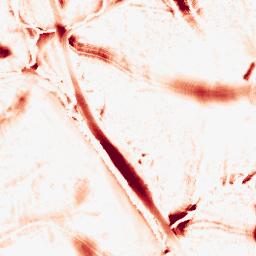
Category: morphological
Decomposition family: morphological
Decomposition parameters: operation: opening
size: 20
Upsampling method: regularized
Upsampling parameters: scale: 4
lambda_reg: 0.001
Upsampling scale: 4